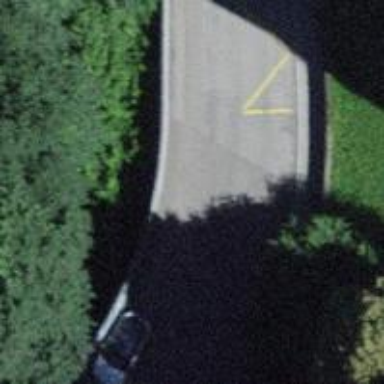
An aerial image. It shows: Bus stop along the road.